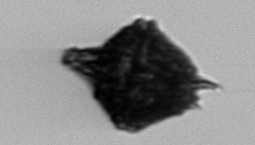
Label: Gonyaulax